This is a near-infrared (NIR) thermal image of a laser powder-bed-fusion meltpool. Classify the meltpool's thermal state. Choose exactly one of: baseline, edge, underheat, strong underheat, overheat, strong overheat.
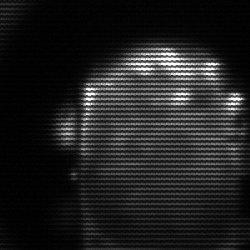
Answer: baseline